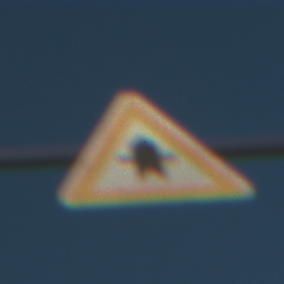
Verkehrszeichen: Vorfahrt
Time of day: SunriseSunset
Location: Outdoor (Nature)
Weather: Clear
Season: NotSpecified
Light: Natural